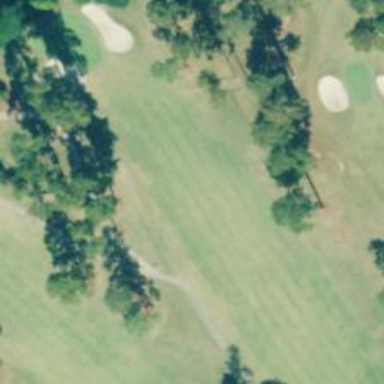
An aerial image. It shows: View of golf hole.